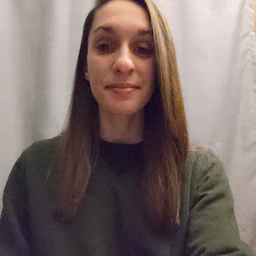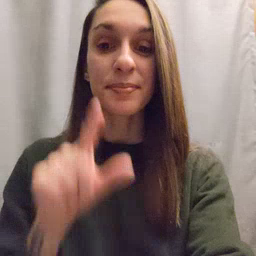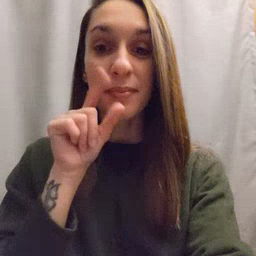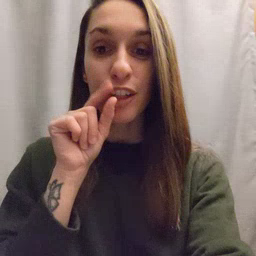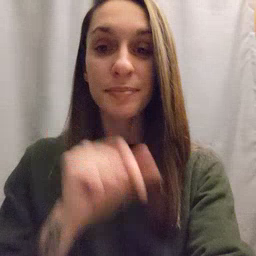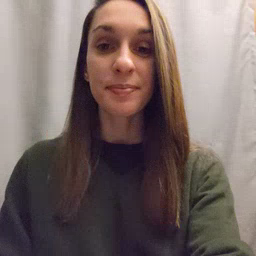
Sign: bird